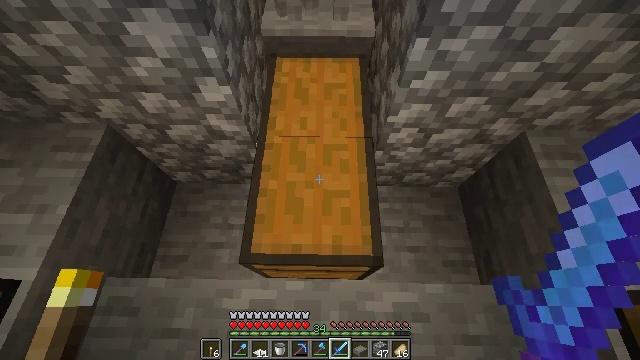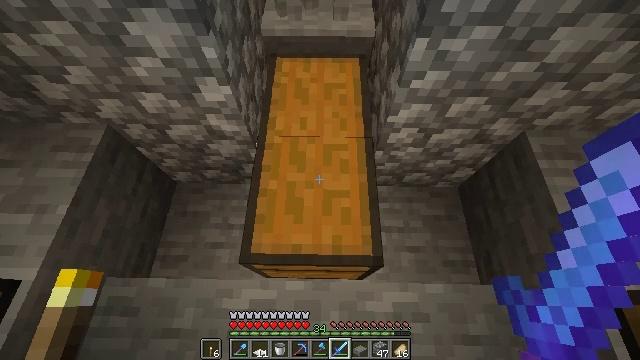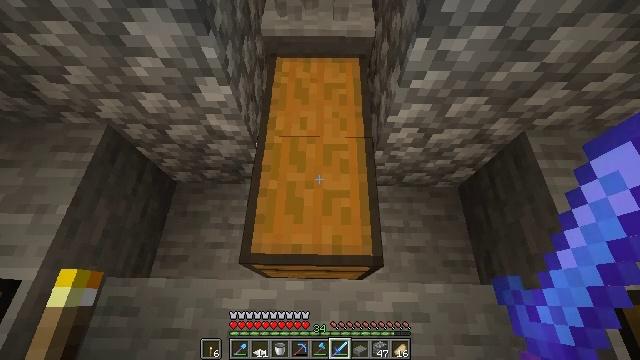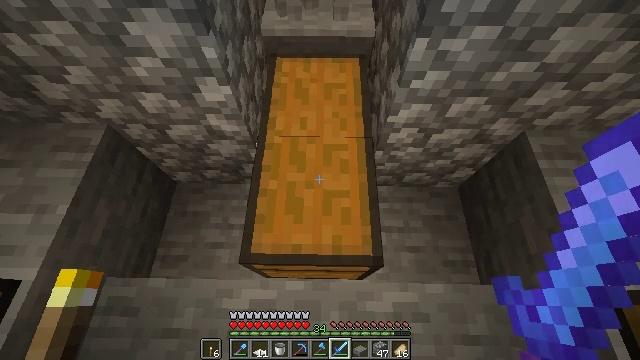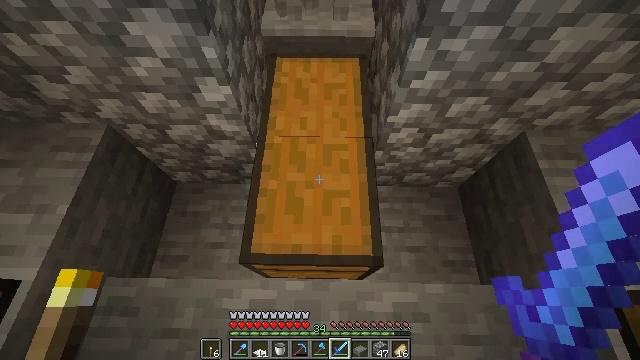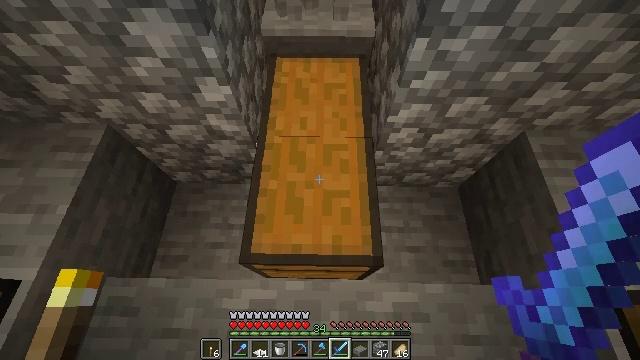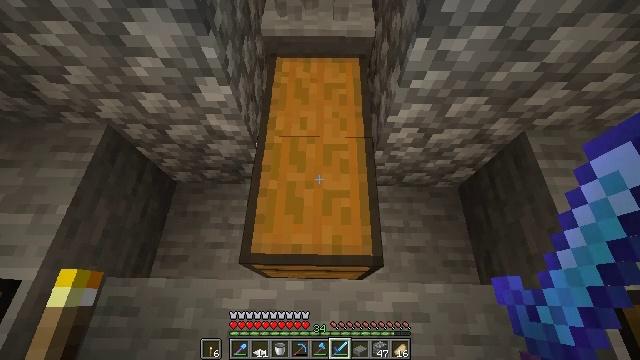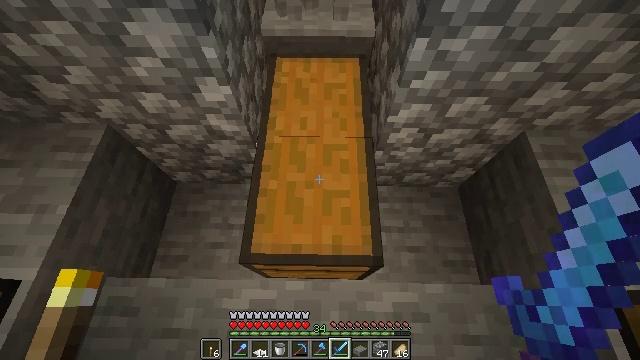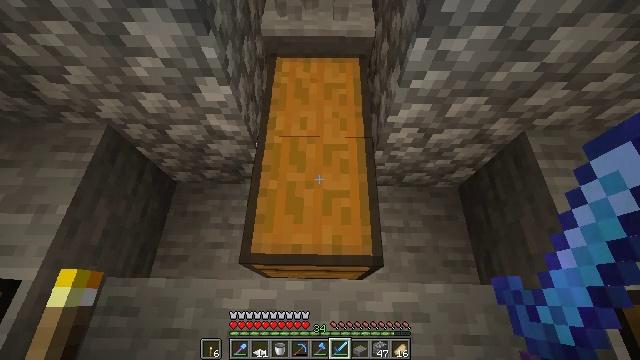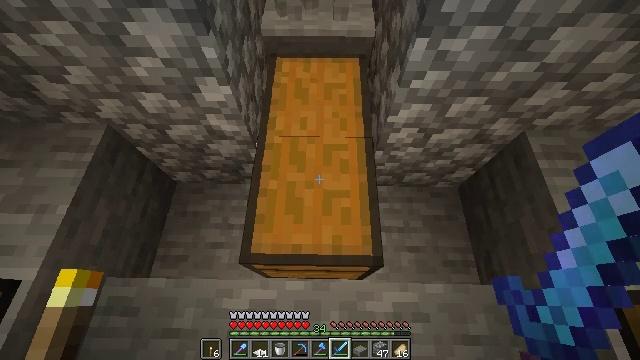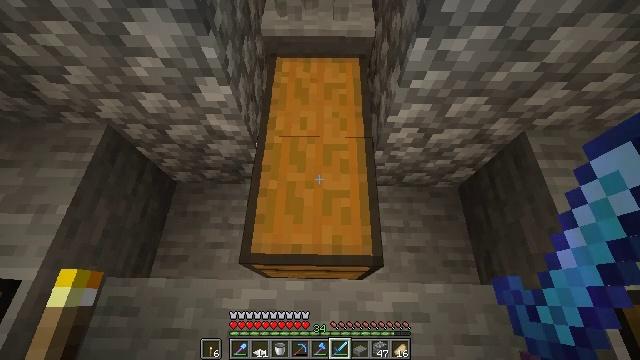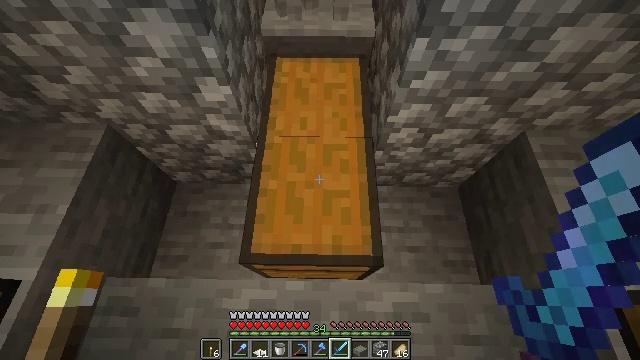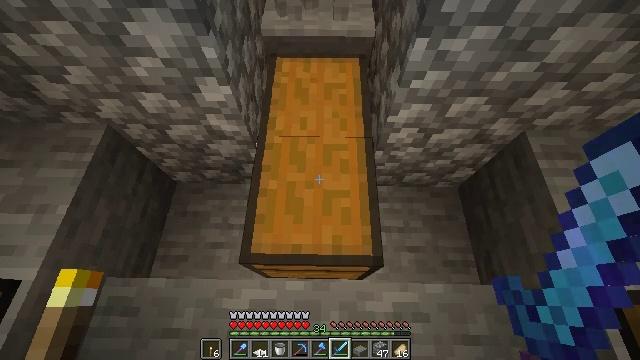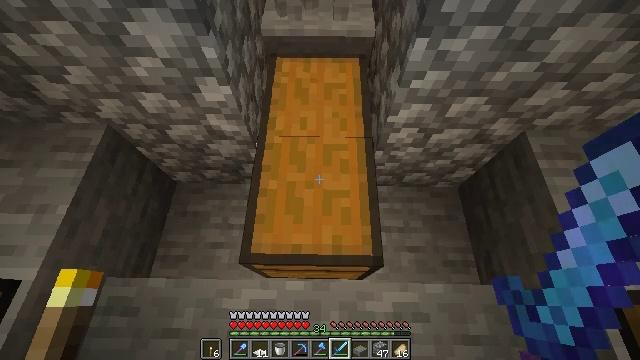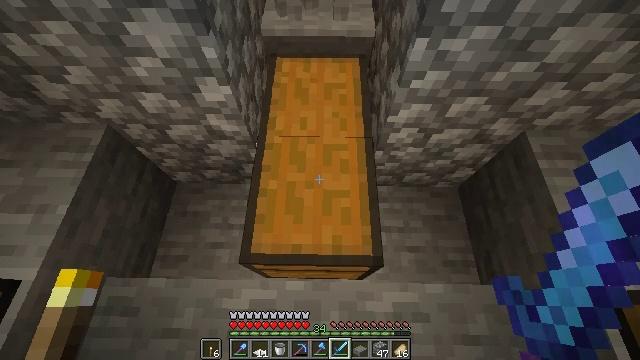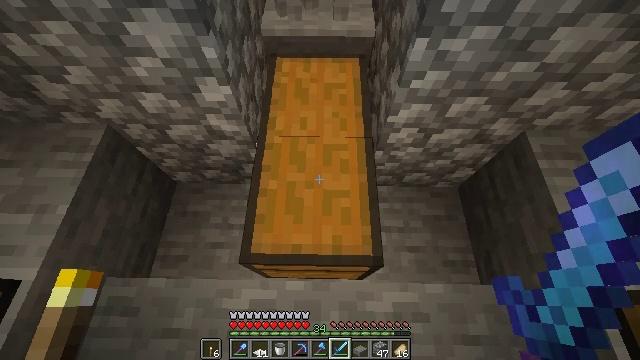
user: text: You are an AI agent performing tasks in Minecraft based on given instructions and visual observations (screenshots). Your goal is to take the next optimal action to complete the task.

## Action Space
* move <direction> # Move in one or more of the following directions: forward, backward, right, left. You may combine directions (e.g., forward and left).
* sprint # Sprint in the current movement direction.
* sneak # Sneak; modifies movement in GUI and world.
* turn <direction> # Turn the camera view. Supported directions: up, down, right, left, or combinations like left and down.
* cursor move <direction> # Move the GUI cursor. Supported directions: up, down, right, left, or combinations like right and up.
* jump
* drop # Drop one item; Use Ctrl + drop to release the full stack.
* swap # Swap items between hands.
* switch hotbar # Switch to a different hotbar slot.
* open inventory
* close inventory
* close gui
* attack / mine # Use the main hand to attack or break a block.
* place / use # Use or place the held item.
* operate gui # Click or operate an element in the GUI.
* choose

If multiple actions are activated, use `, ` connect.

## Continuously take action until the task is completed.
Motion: motion action
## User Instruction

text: Remove a diamond sword from the inventory.
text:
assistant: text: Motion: no_op
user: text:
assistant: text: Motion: no_op
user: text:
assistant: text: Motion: no_op
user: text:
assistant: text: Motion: no_op
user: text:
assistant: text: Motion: no_op
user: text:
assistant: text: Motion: no_op
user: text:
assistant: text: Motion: no_op
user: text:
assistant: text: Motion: no_op
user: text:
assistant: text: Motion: no_op
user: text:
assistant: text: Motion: no_op
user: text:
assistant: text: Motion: no_op
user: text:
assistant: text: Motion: no_op
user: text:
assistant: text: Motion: no_op
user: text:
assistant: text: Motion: no_op
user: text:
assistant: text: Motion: no_op
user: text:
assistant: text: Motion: no_op
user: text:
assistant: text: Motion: no_op
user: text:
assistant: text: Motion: no_op
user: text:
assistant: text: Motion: no_op
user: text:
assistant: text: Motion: no_op
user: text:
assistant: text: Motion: no_op
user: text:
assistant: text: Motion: no_op
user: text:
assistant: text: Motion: no_op
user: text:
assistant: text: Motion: no_op
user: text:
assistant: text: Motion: no_op
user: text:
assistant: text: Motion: no_op
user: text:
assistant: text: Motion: no_op
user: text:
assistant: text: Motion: no_op
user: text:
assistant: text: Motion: no_op
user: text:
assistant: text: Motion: no_op